Question: My application crashes when simulating Memory warning in simulator with error:
> [UINavigationController retain]: message sent to deallocated instance
I'm using ARC.
'''
- (BOOL)application:(UIApplication *)application didFinishLaunchingWithOptions:(NSDictionary *)launchOptions
{
UIWindow *window = [[UIWindow alloc] initWithFrame:[[UIScreen mainScreen] bounds]];
_window = window;
[self startWithFlash];
return YES;
}
- (void)startWithFlash
{
[self.window.subviews makeObjectsPerformSelector:@selector(removeFromSuperview)];
__weak typeof (self) weakSelf = self;
WPRSplashViewController *splashViewController = [[WPRSplashViewController alloc] initWithNibName:@"WPRSplashView" bundle:nil doneCallback:^{
[weakSelf startApplication];
}];
self.window.rootViewController = [[UINavigationController alloc] initWithRootViewController:splashViewController];
[self.window makeKeyAndVisible];
}
- (void)startApplication
{
WPRMainViewController *mainViewController = [[WPRMainViewController alloc] init];
UINavigationController * controller = [[UINavigationController alloc] initWithRootViewController:mainViewController];
self.menuController = [[PHMenuViewController alloc] initWithRootViewController:controller
atIndexPath:[NSIndexPath indexPathForRow:0 inSection:0]];
self.window.rootViewController = self.menuController;
[self.window makeKeyAndVisible];
}
'''
This happens when somewhere in the app I call:
> [((WPRAppDelegate*) [UIApplication sharedApplication].delegate) startWithFlash];
And right after that simulating memory warning.
Running Profile Tools with NSZombie enabled I get the following trace:

This is not the only place with such crash. In every place where I use UINavigationController as wrapper for view controller and I present it as modal view, after simulating memory warning I get this crash.
I had very similar issue in other place for which I've posted here another question but did not find a reasonable solution: <URL>
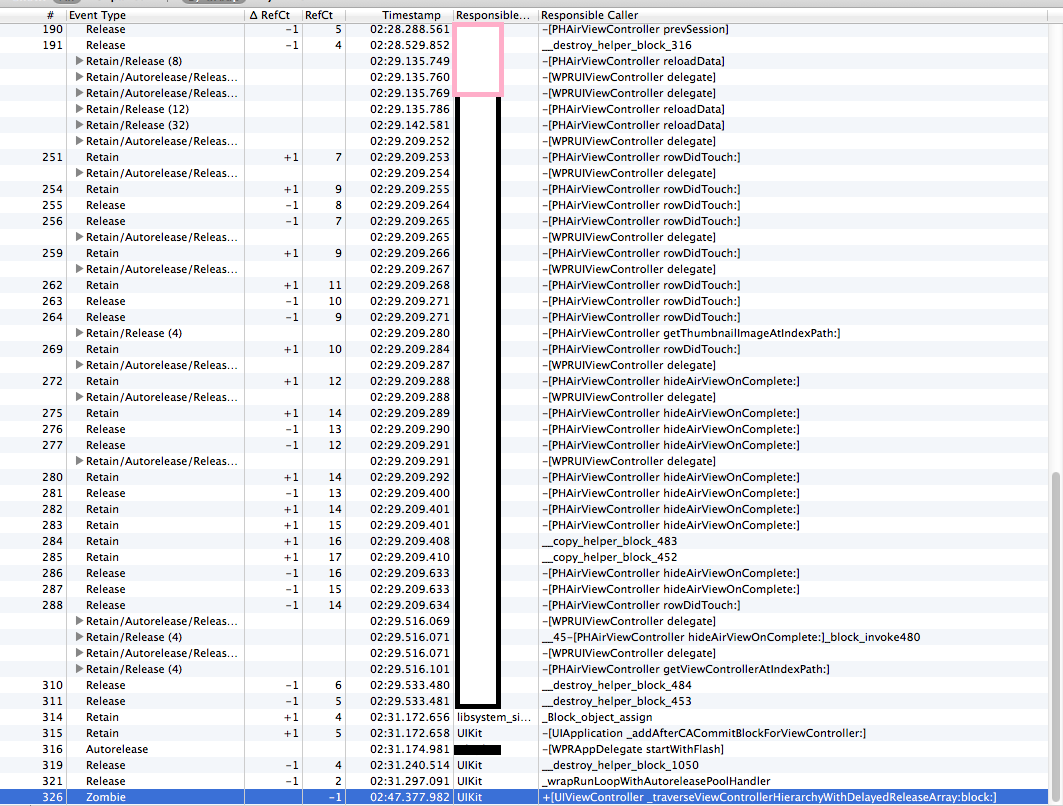
Answer: Finally after days of investigations I've found a reason to all these crashes including the one described in <URL>
The problem came out from PHAirViewController project. I still did not find out a real reason, but simply commenting out '- (void)dealloc' function in 'PHAirViewController.m' file did the magic.
The main headache I got when was running Instruments to detect NSZombies. All traces were pointing to system classes like UINavigationController, UIImagePickerViewController etc... Due to this I started disabling ARC for parent controllers. In some places it helped but in some it didn't.
After a lot of voodoo I found out that every class (including system classes) was implementing 'UIViewCOntroller(PHAirViewController) Category' and though '- (void)dealloc' function was always called on dismissing them.
Now the only thing left is to understand why this function is generating NSZombies. The interesting thing is that just commenting its content (which have only one line: 'self.phSwipeHandler = nil') does not have the same effect.